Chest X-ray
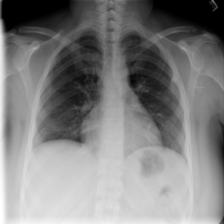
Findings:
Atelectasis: negative
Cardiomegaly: negative
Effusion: negative
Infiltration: negative
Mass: negative
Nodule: negative
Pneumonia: negative
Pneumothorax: negative
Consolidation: negative
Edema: negative
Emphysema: negative
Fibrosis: negative
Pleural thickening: negative
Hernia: negative